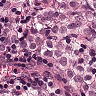
Metastatic tissue present: yes